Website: macys
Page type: customer-info-address
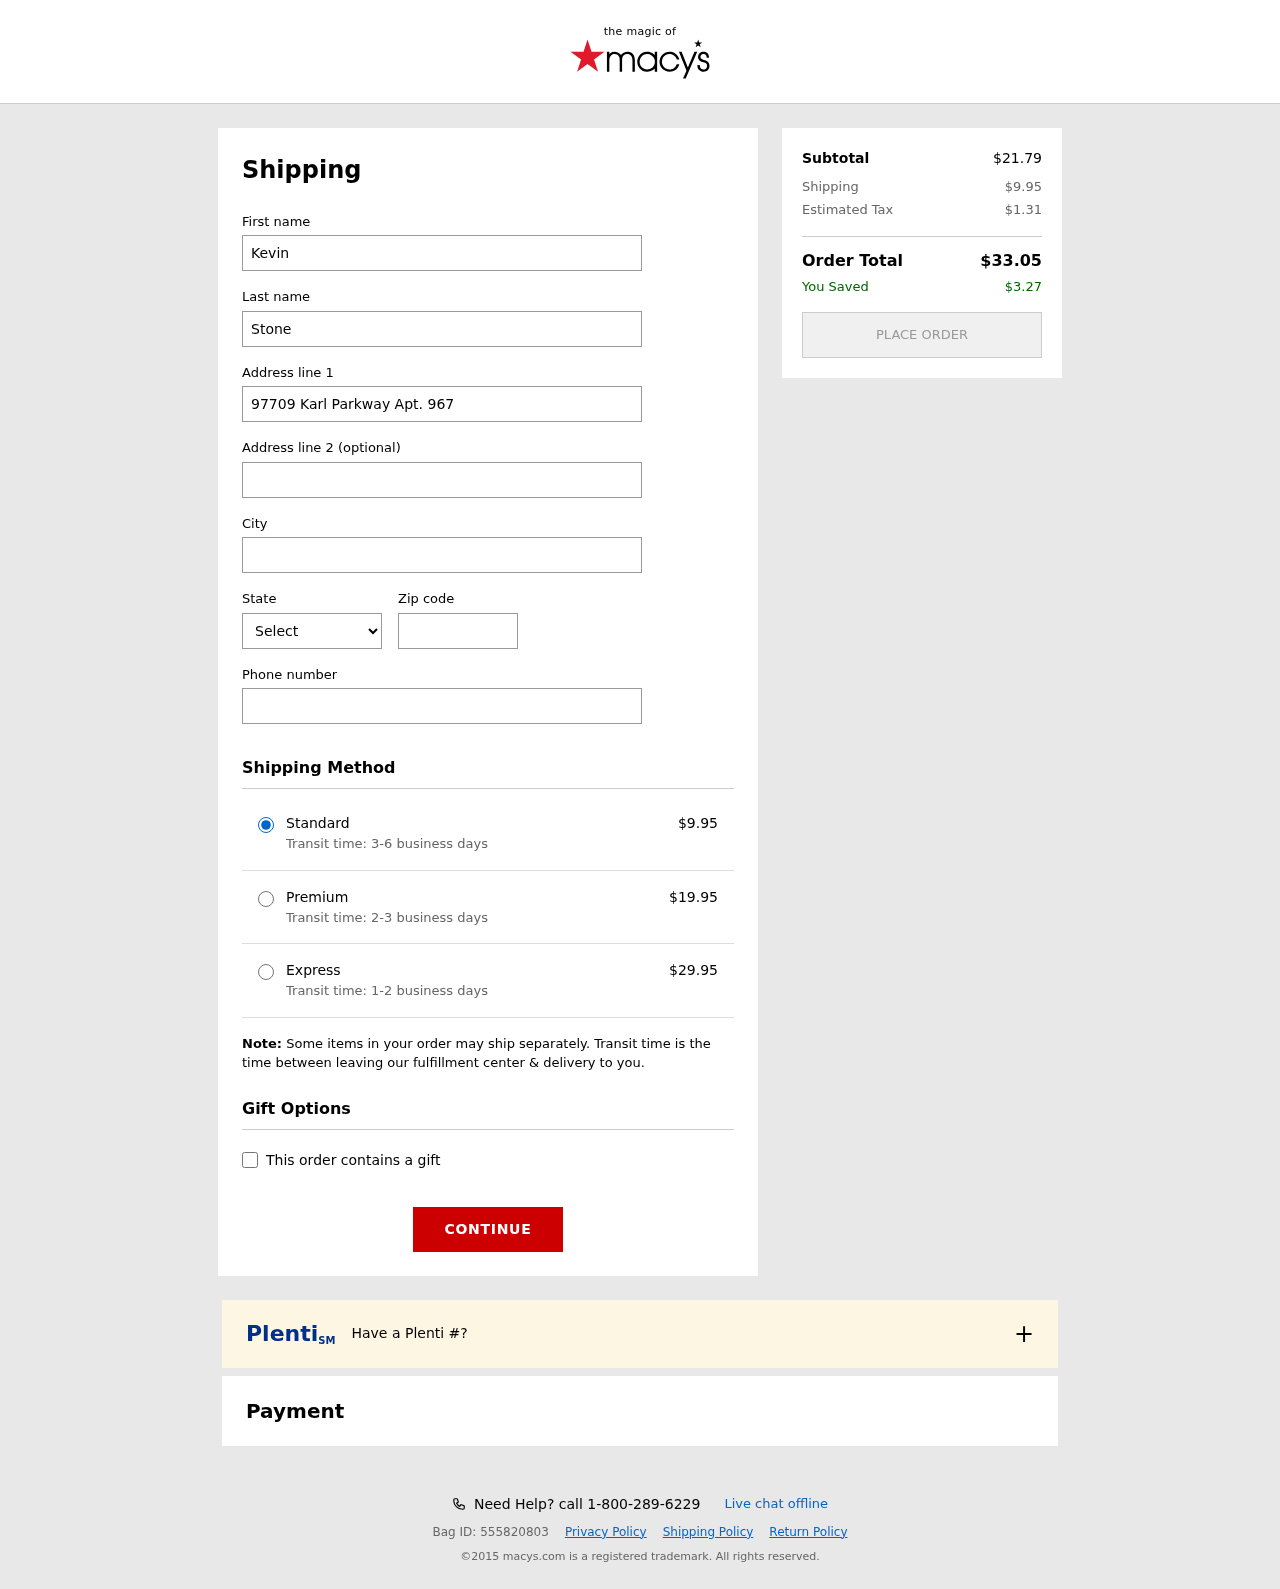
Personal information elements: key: PII_CITY
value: Velazquezville
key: PII_FIRSTNAME
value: Kevin
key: PII_LASTNAME
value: Stone
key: PII_PHONE
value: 9036539463
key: PII_POSTCODE
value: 36130
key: PII_STATE_ABBR
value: ID
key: PII_STREET
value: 97709 Karl Parkway Apt. 967
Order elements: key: ORDER_SHIPPING_COST
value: $9.95
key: ORDER_SHIPPING_COST_PREMIUM
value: $19.95
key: ORDER_SHIPPING_COST_EXPRESS
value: $29.95
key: ORDER_SUBTOTAL
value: $21.79
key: ORDER_TAX
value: $1.31
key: ORDER_TOTAL
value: $33.05
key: ORDER_SAVINGS
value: $3.27